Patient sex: M
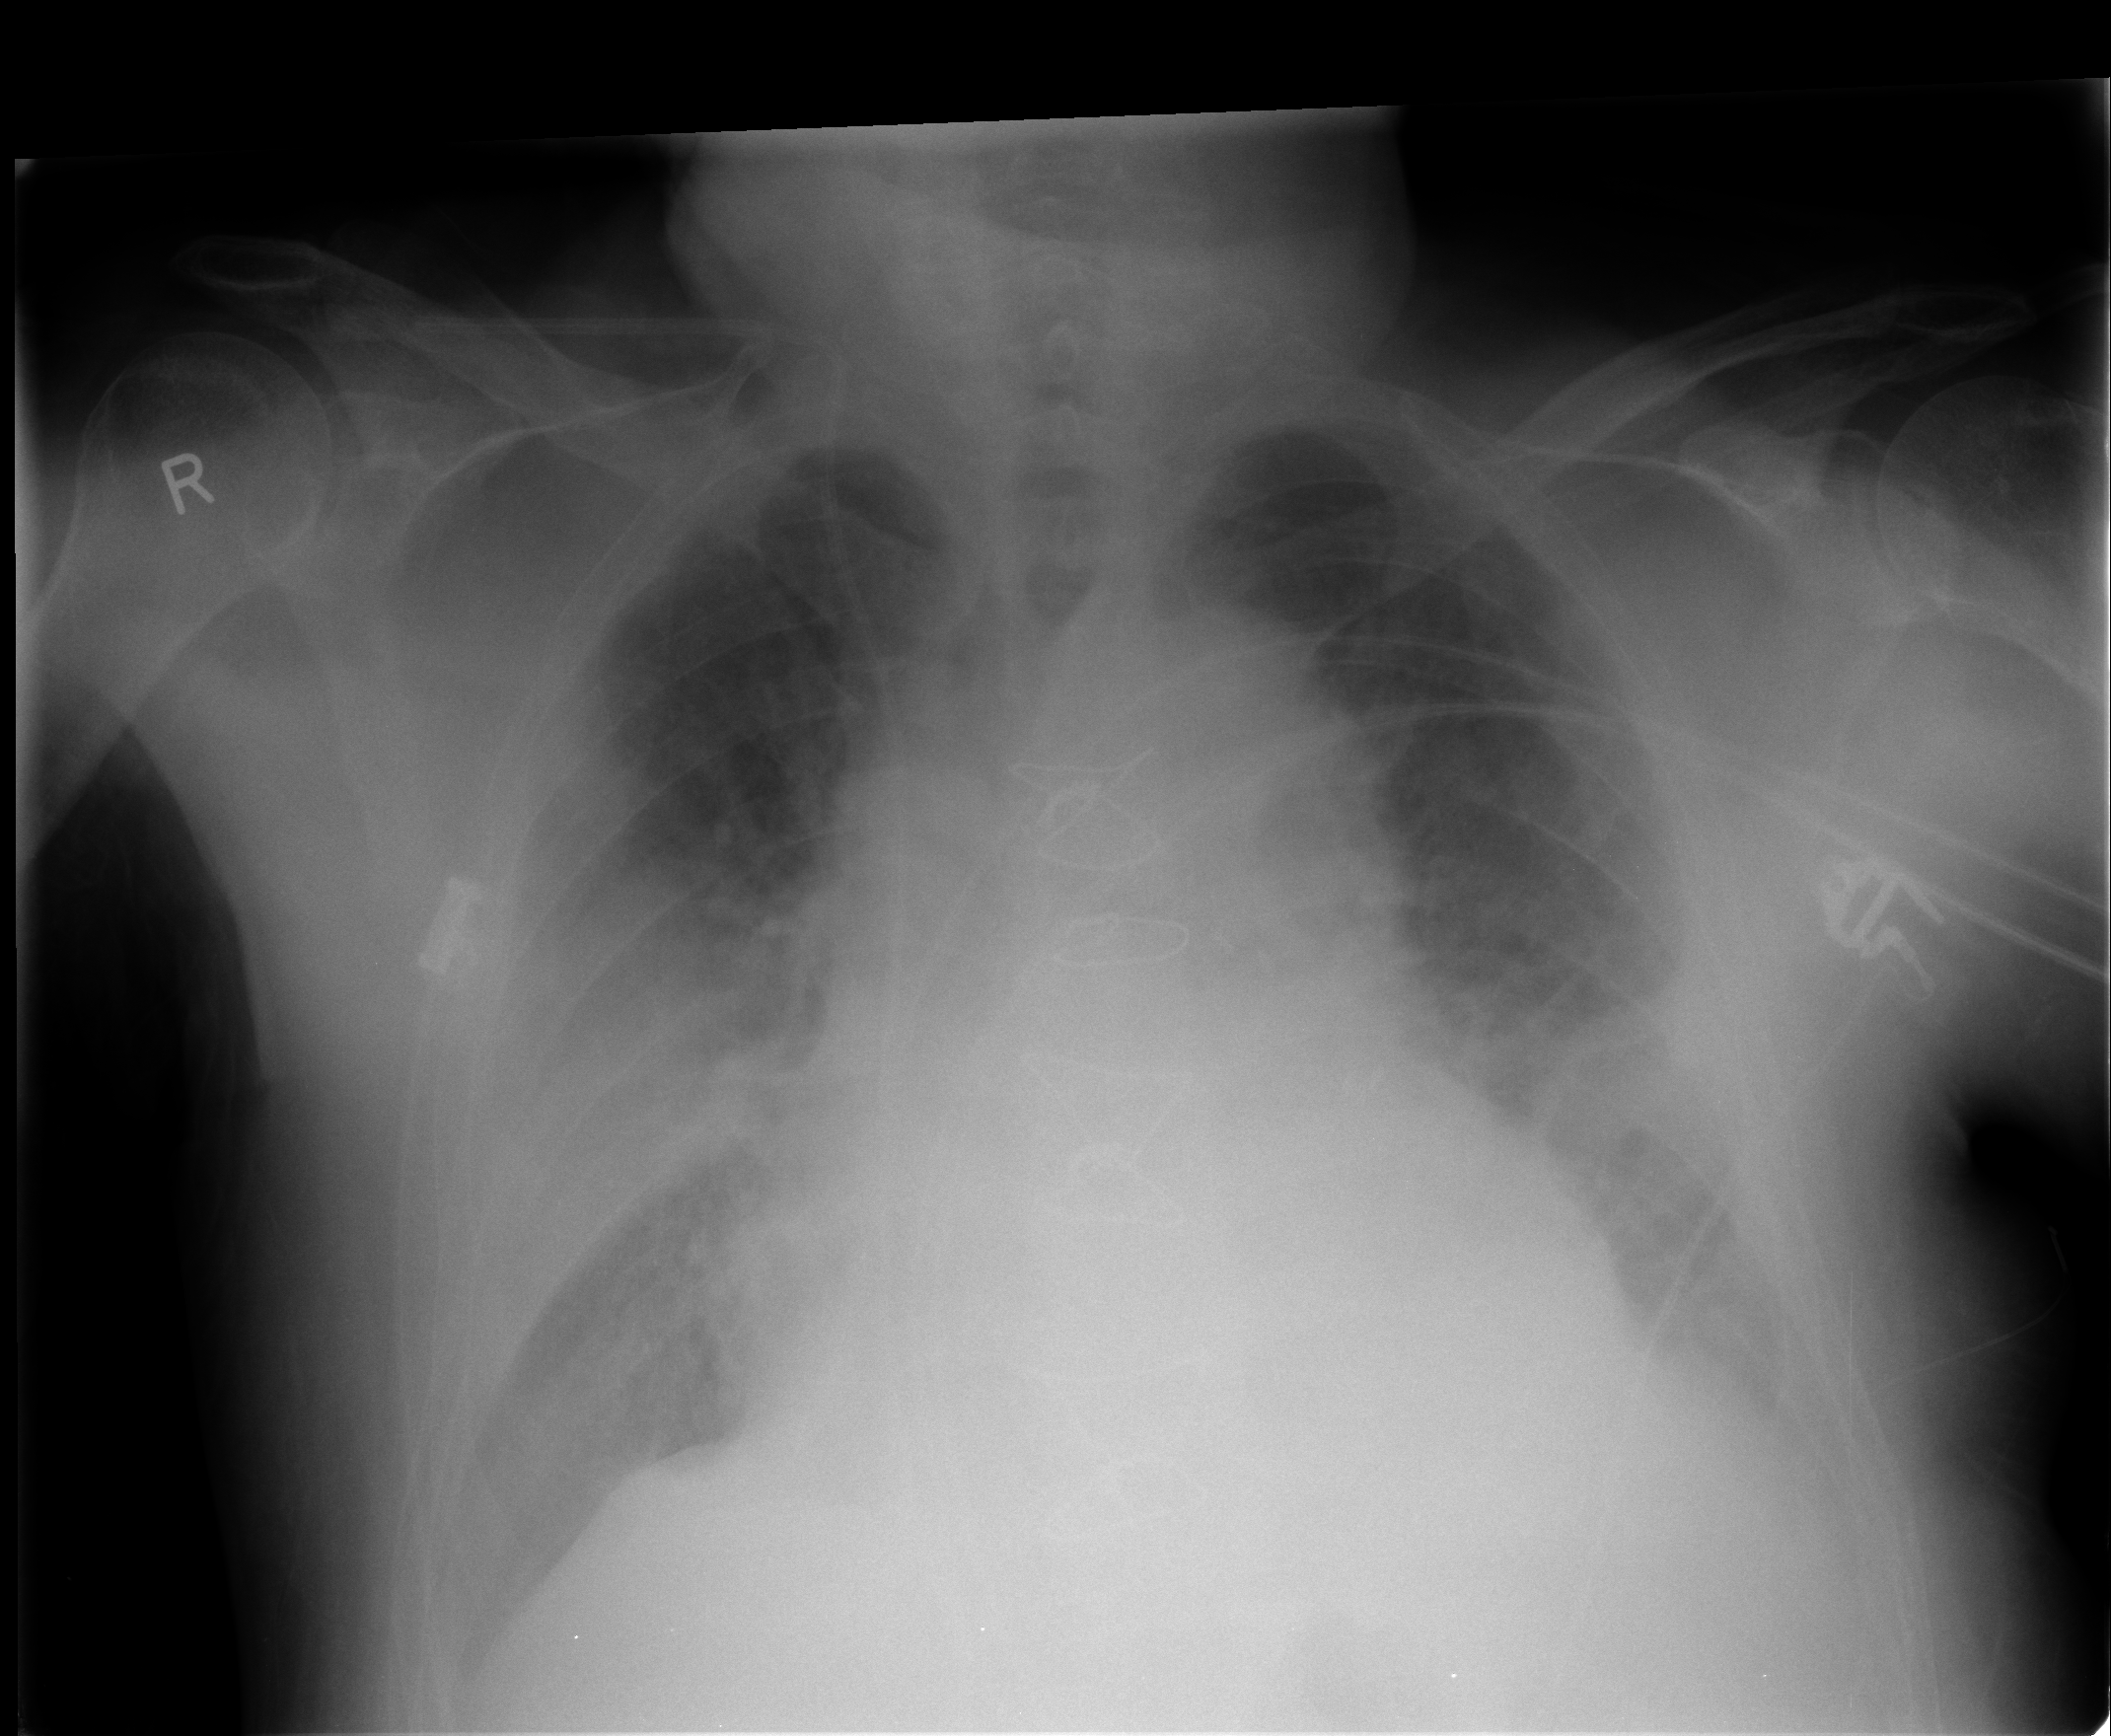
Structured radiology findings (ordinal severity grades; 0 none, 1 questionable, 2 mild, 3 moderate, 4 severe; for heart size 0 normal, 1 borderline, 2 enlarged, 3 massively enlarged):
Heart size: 2
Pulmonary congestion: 2
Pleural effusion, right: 1
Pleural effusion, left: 2
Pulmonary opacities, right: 3
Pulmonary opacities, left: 2
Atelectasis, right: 2
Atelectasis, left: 2